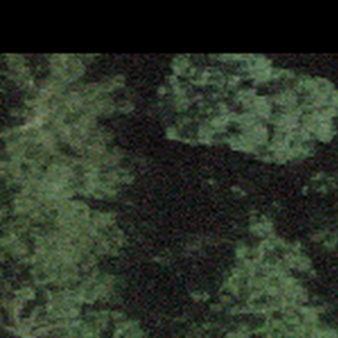
Label: other